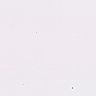
Metastatic tissue present: no